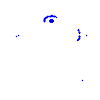
Particle: proton